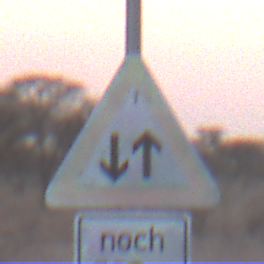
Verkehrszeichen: Gegenverkehr
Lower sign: LaengeEinerStrecke3
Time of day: SunriseSunset
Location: Outdoor (Nature)
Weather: Clear
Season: NotSpecified
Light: Natural